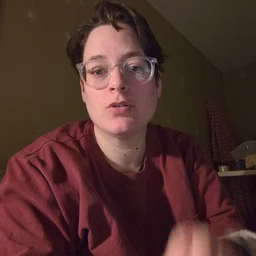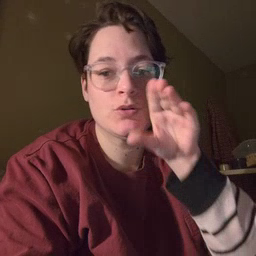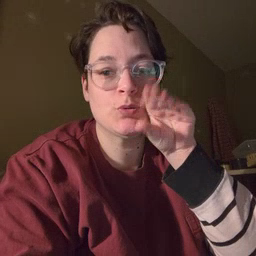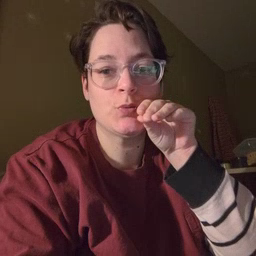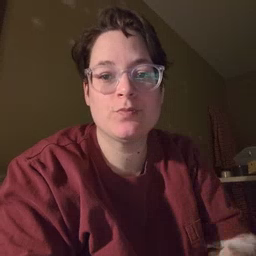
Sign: goose